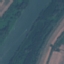
Land use / land cover: River